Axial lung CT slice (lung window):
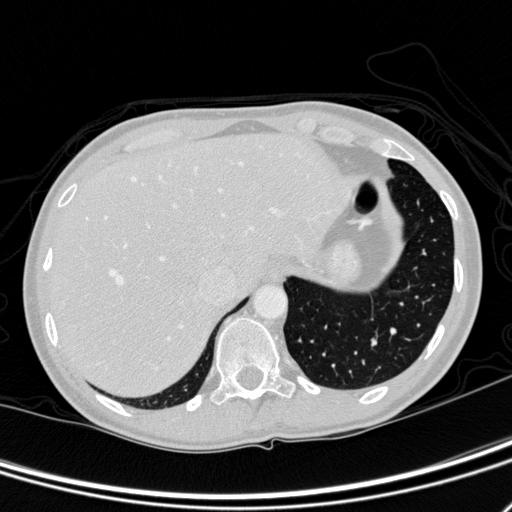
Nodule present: no